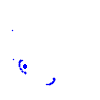
Particle: pion